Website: crate-barrel
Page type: delivery-shipping
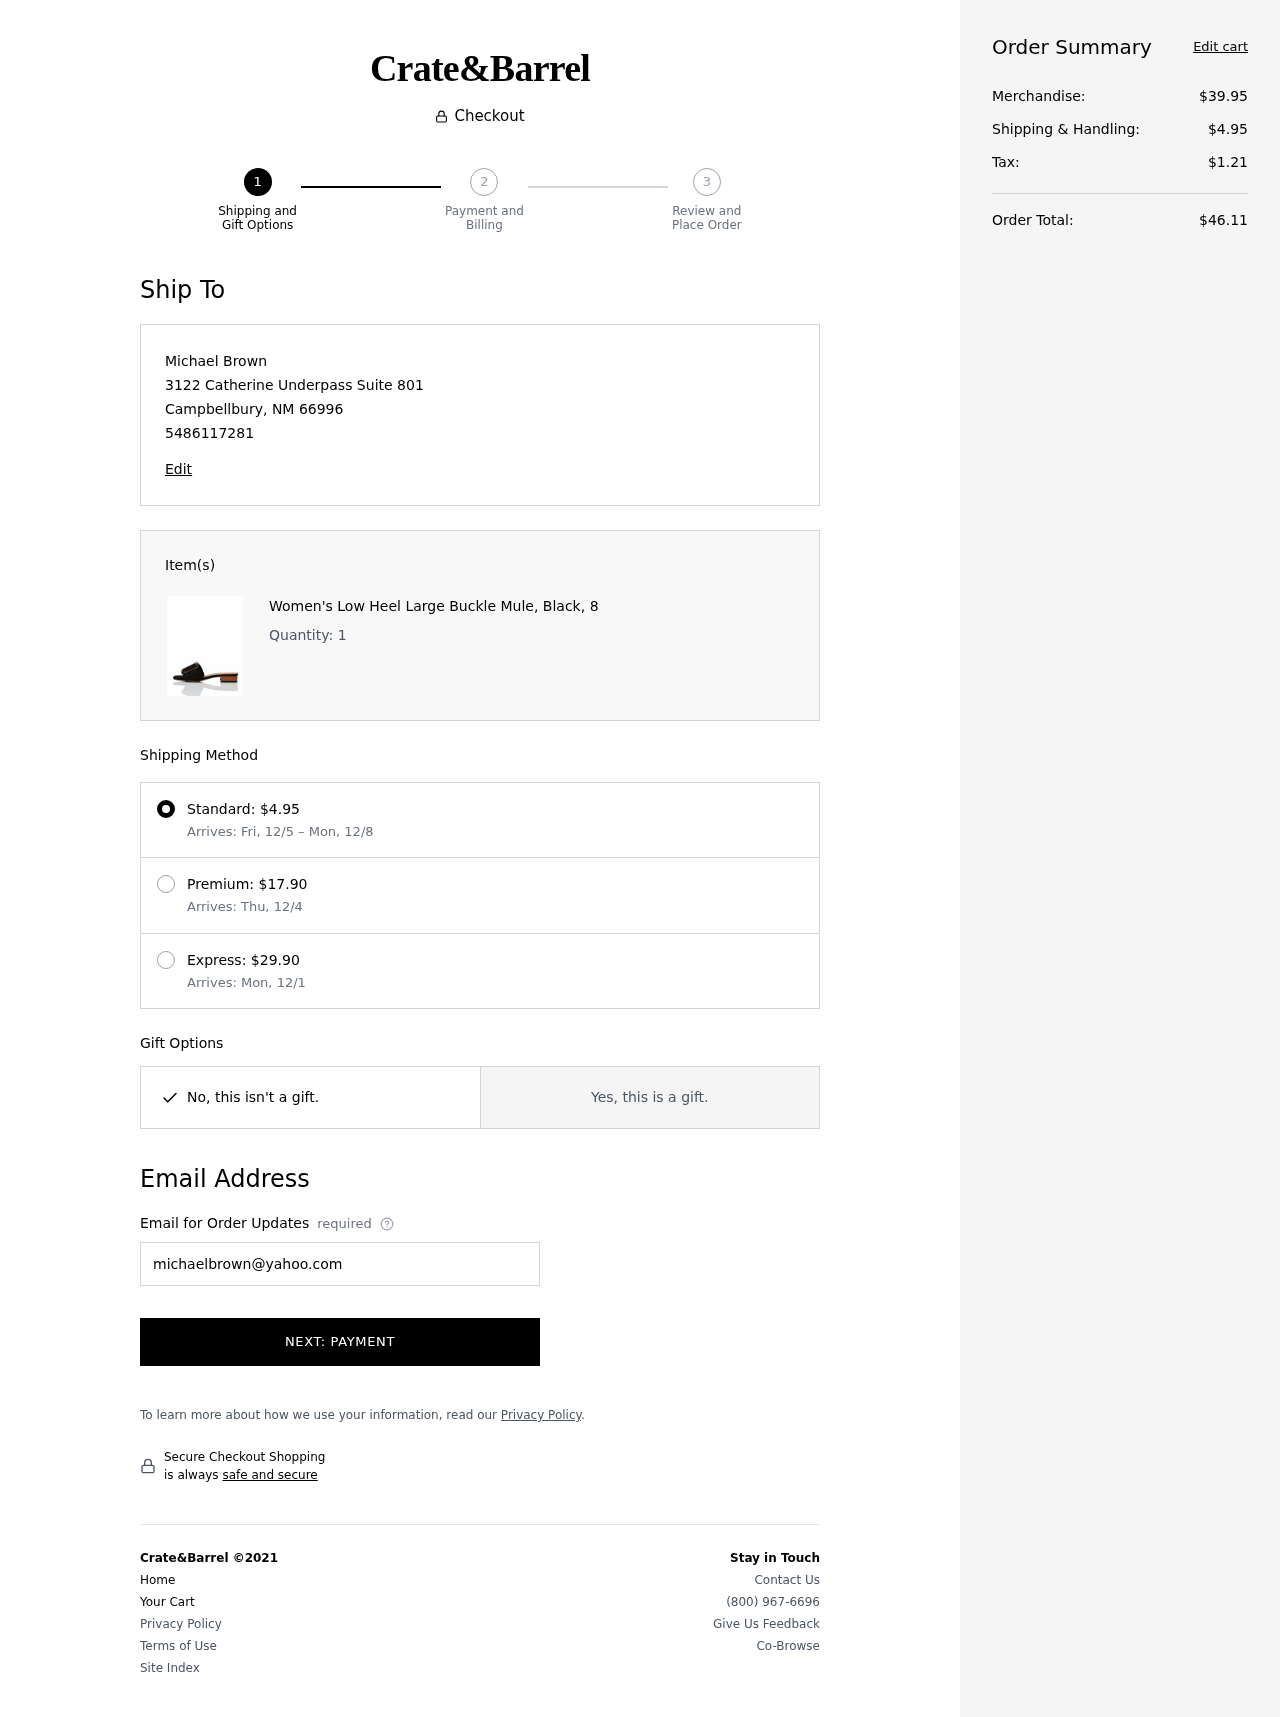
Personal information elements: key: PII_CITY
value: Campbellbury
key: PII_EMAIL
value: michaelbrown@yahoo.com
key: PII_FULLNAME
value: Michael Brown
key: PII_PHONE
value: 5486117281
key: PII_POSTCODE
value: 66996
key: PII_STATE_ABBR
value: NM
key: PII_STREET
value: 3122 Catherine Underpass Suite 801
Product elements: key: PRODUCT1_NAME
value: Women's Low Heel Large Buckle Mule, Black, 8
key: PRODUCT1_QUANTITY
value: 1
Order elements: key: ORDER_SHIPPING_COST
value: $4.95
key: ORDER_SHIPPING_DATE
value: Fri, 12/5
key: ORDER_DELIVERY_DATE
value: Mon, 12/8
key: ORDER_SHIPPING_COST2
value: $17.90
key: ORDER_DELIVERY_DATE2
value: Arrives: Thu, 12/4
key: ORDER_SHIPPING_COST3
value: $29.90
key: ORDER_DELIVERY_DATE3
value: Arrives: Mon, 12/1
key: ORDER_SUBTOTAL
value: $39.95
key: ORDER_TAX
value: $1.21
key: ORDER_TOTAL
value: $46.11